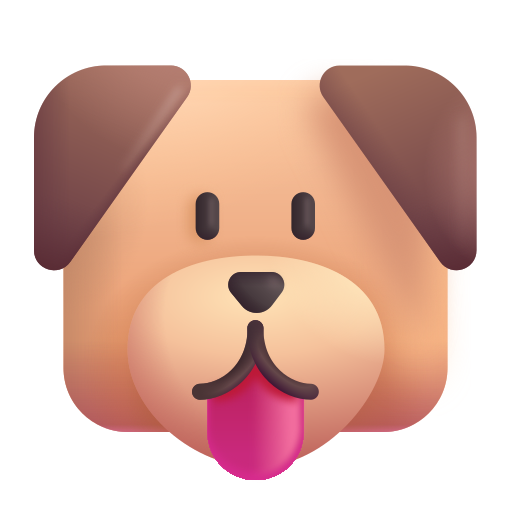
dog face color